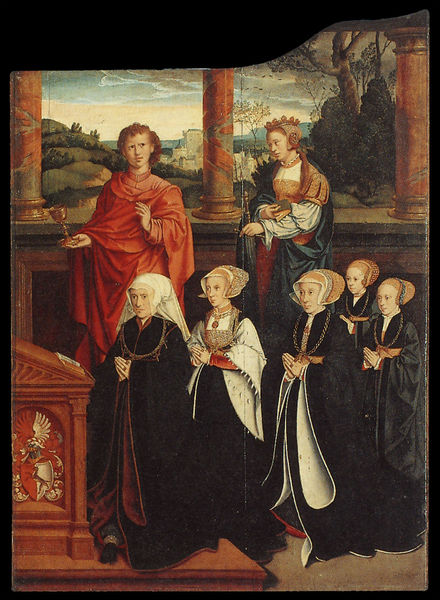
Titel: Altar der Kölner Familie Siegen
Institution: Nürnberg, Moritzkapelle
Schlagwörter: baum, flügel, gemälde, himmel, mann, umhang, weiß, wolken, bäume, frauen, landschaft, menschen, see, stadt, ausschnitt, fenster, frau, hut, kleid, kleider, marmor, schwarz, säule, säulen, rot, schloss, haube, leute, malerei, feier, trinken, bibel, johannes, kleidung, ärmel, bild, hände, innenraum, vorhang, hügel, natur, busch, büsche, gewand, kelch, mantel, familie, spitzen, krone, renaissance, haltung, kette, sturm, könig, detail, stufe, becher, blut, knabe, buch, burg, geben, ketten, knien, nonne, hauben, beten, gebet, altar, pult, wappen, mittelalter, priester, heiliger, tempel, königin, heilige, jünger, betend, töchter, schwar, bäum, stifter, holbein, nonnen, hobelspankette, torenaissance, kelh